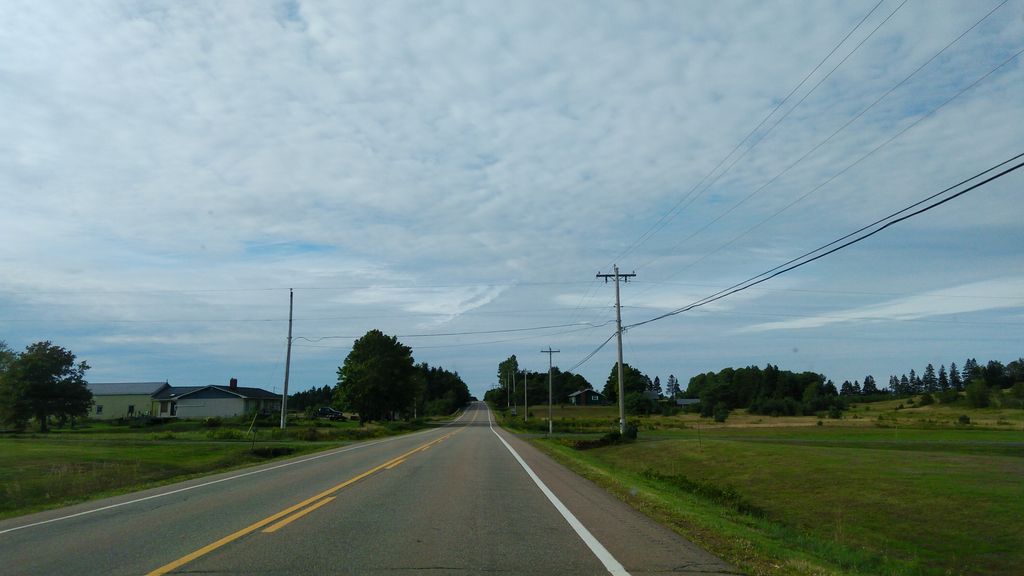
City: charlottetown